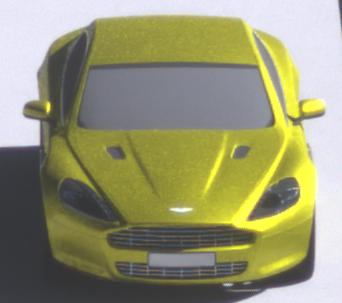
Make: Aston Martin
Model: Rapide
Detailed model: Rapide
Model produced from: 2010/03
Model produced until: 2013/07
Doors: 5
Color: yellow
Road condition: dry road
Daytime: morning or afternoon
Contrast: high contrast